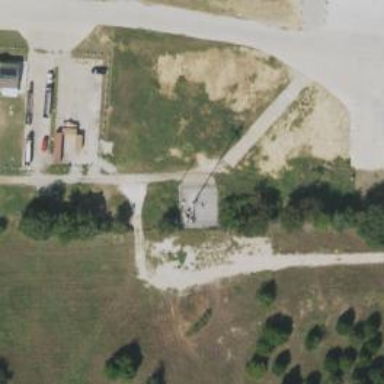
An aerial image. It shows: Communication mast tower.